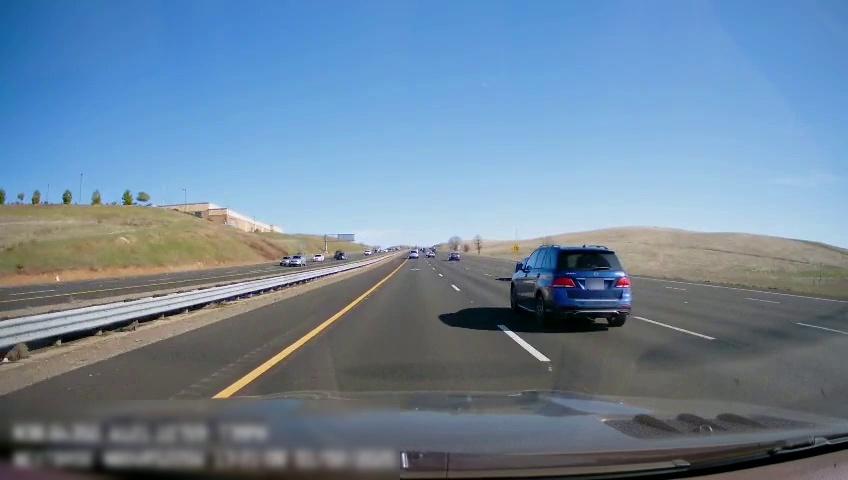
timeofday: Day
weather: Sunny
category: Drivable Space
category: Drivable Space
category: Vehicles | Car
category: Vehicles | SUV
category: Vehicles | SUV
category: Vehicles | SUV
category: Vehicles | SUV
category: Vehicles | Car
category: Lanes | Current Lane
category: Lanes | Current Lane
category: Lanes | Alternate Lane
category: Lanes | Alternate Lane
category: Lanes | Alternate Lane
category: Lanes | Alternate Lane
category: Lanes | Opposite Lane
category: Lanes | Opposite Lane